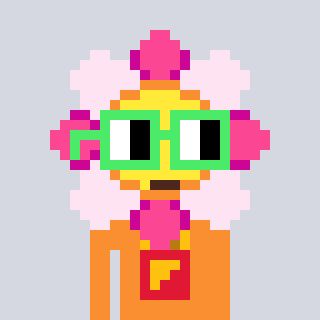
a pixel art character with square light green glasses, a flower-shaped head and a orange-colored body on a cool background